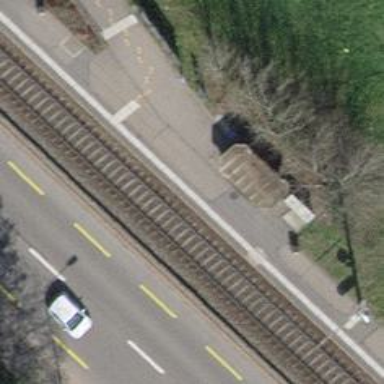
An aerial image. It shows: Platform for public transport at railway station.